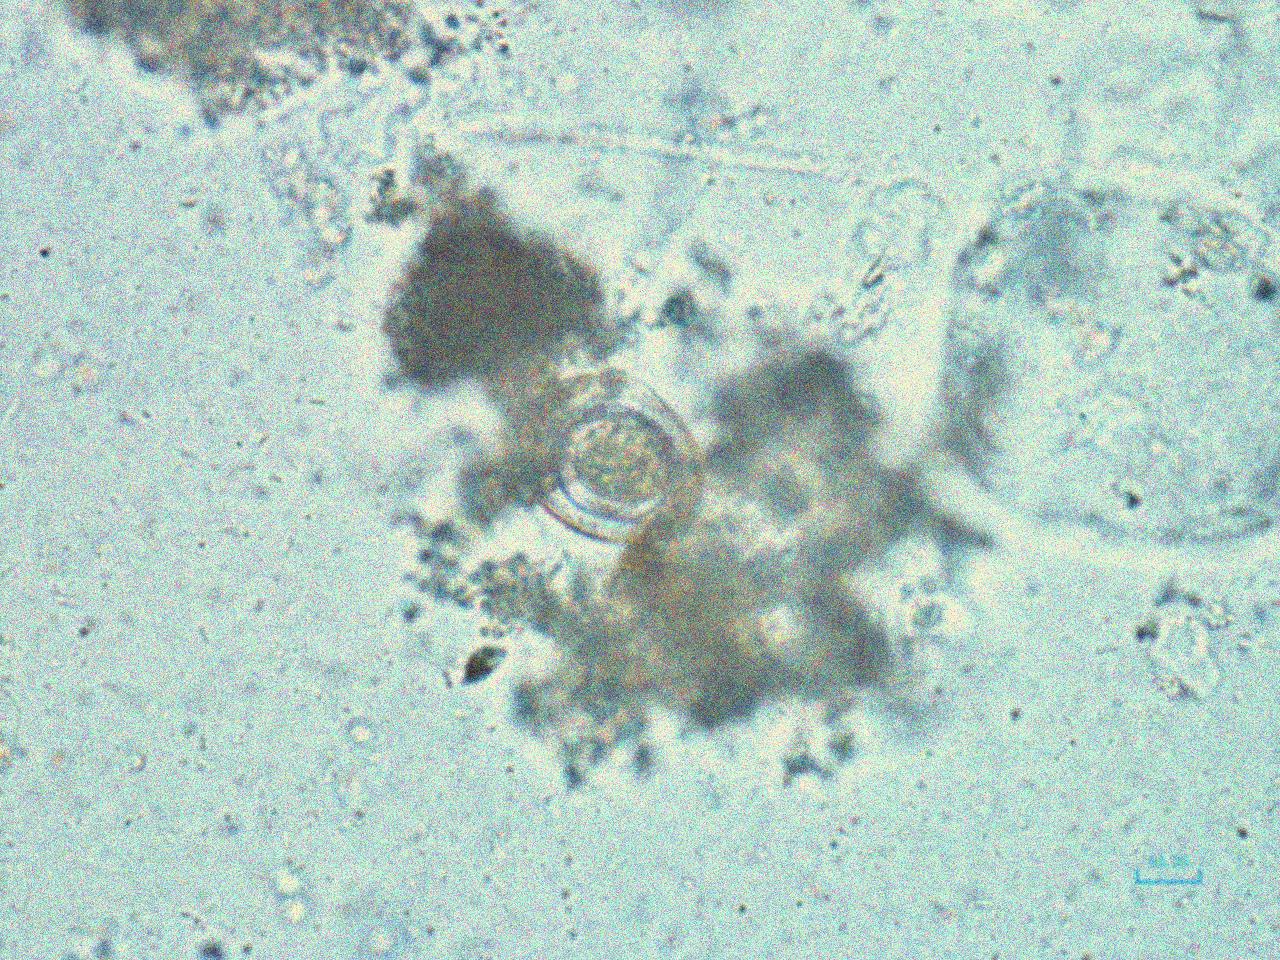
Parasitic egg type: Hymenolepis nana